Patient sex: M
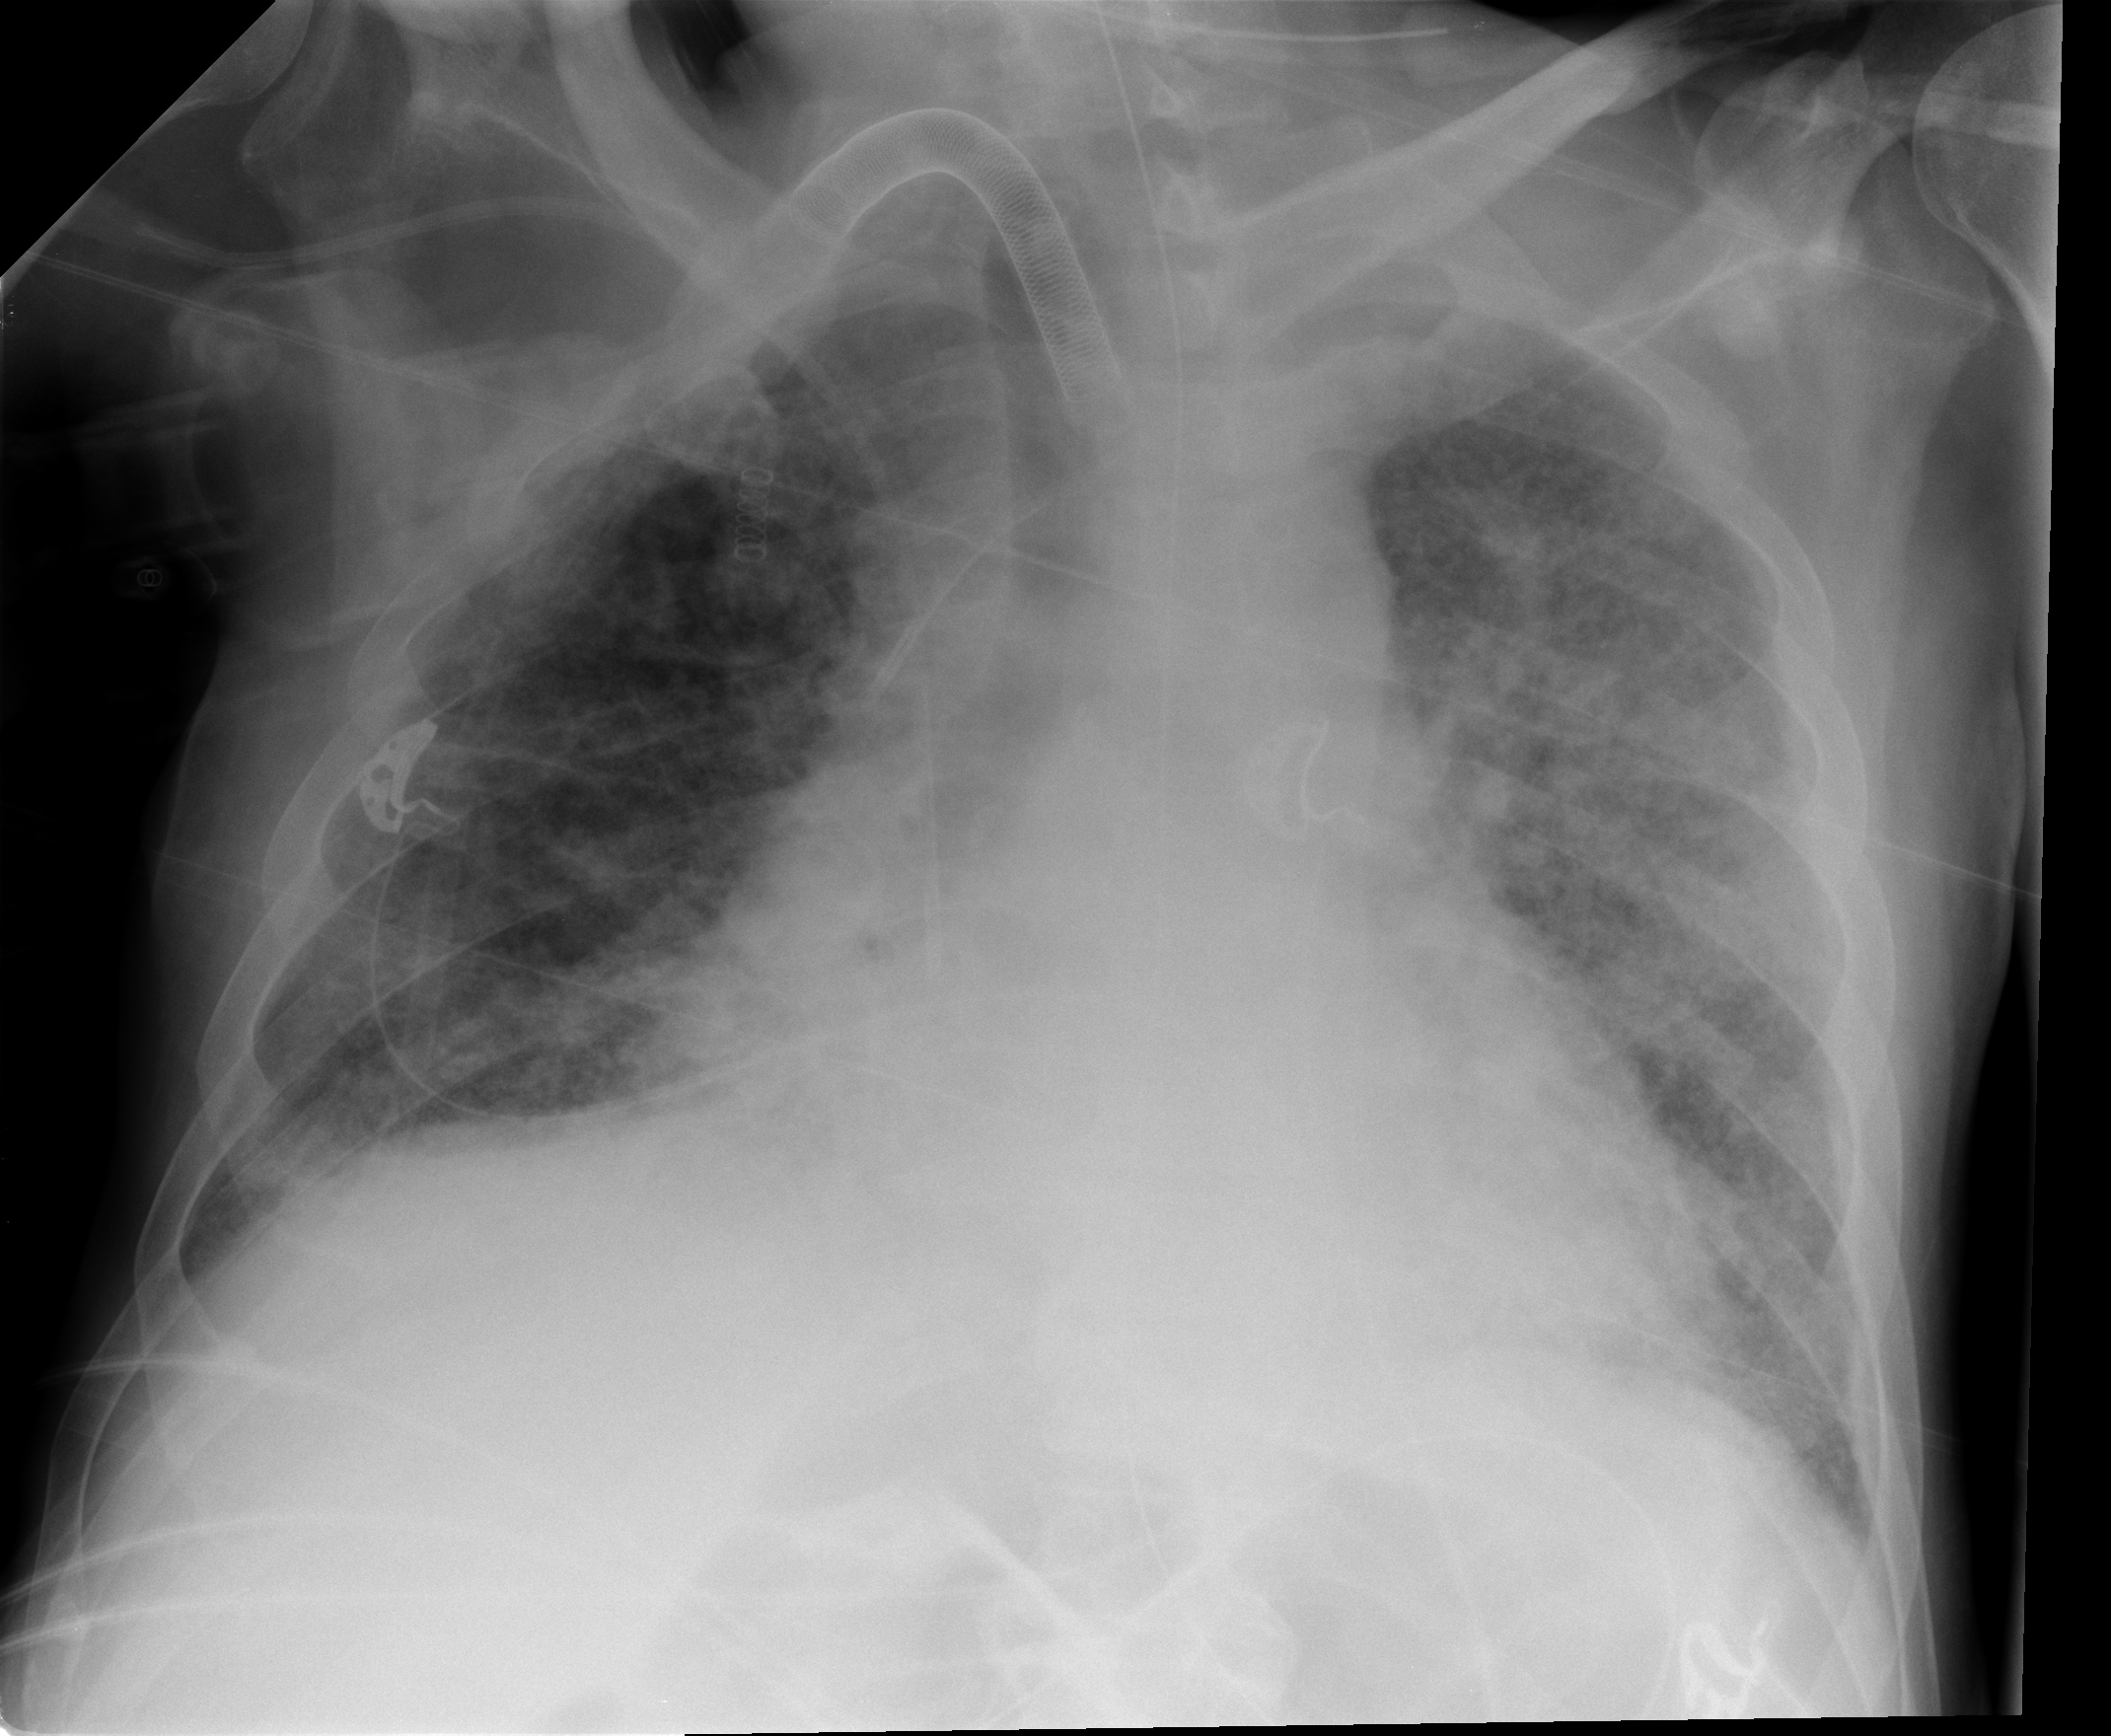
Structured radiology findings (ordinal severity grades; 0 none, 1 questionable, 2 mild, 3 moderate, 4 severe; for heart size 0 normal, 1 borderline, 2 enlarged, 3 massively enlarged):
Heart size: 2
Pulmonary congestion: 2
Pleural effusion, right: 2
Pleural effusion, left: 2
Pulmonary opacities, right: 3
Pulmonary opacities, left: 3
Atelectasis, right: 2
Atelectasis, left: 2